Question: I've been programming sound with simple Swing graphics for a little while, but my frame rates are choppy for some reason.
Generally I'm doing something like the following on a background thread:
'''
for(;;) {
// do some drawing
aPanel.updateABufferedImage();
// ask for asynchronous repaint
aPanel.repaint();
// write the sound
aSourceDataLine.write(bytes, 0, bytes.length);
}
'''
Through debugging, I think I've already traced the problem to the blocking behavior of <URL>. Its doc states the following:
> If the caller attempts to write more data than can currently be written [...], this method blocks until the requested amount of data has been written.
So, what this seems to mean is 'SourceDataLine' actually has its buffer that it is filling when we pass buffer to 'write'. It only blocks when its buffer is full. This seems to be the holdup: getting it to block predictably.
To demonstrate the issue, here's a minimal example which:
- 'SourceDataLine'-

'''
import javax.swing.*;
import java.awt.*;
import java.awt.event.*;
import java.awt.image.*;
import javax.sound.sampled.*;
class FrameRateWithSound implements Runnable {
public static void main(String[] args) {
SwingUtilities.invokeLater(new FrameRateWithSound());
}
volatile boolean soundOn = true;
PaintPanel panel;
@Override
public void run() {
JFrame frame = new JFrame();
JPanel content = new JPanel(new BorderLayout());
final JCheckBox soundCheck = new JCheckBox("Sound", soundOn);
soundCheck.addActionListener(new ActionListener() {
@Override
public void actionPerformed(ActionEvent e) {
soundOn = soundCheck.isSelected();
}
});
panel = new PaintPanel();
content.add(soundCheck, BorderLayout.NORTH);
content.add(panel, BorderLayout.CENTER);
frame.setContentPane(content);
frame.pack();
frame.setLocationRelativeTo(null);
frame.setDefaultCloseOperation(JFrame.EXIT_ON_CLOSE);
frame.setVisible(true);
new Thread(new Worker()).start();
}
class Worker implements Runnable {
@Override
public void run() {
AudioFormat fmt = new AudioFormat(
AudioFormat.Encoding.PCM_SIGNED,
44100f, 8, 1, 1, 44100f, true
);
// just 0's
byte[] buffer = new byte[1000];
SourceDataLine line = null;
try {
line = AudioSystem.getSourceDataLine(fmt);
line.open(fmt);
line.start();
for(;;) {
panel.drawNextPixel();
panel.repaint();
if(soundOn) {
// time the write
long t = System.currentTimeMillis();
line.write(buffer, 0, buffer.length);
t = ( System.currentTimeMillis() - t );
System.out.println("sound: " + t);
}
// just so it doesn't fly off the handle
Thread.sleep(2);
}
} catch(Exception e) {
// lazy...
throw new RuntimeException(e);
} finally {
if(line != null) {
line.close();
}
}
}
}
class PaintPanel extends JPanel {
Dimension size = new Dimension(200, 100);
BufferedImage img = new BufferedImage(
size.width, size.height, BufferedImage.TYPE_INT_RGB);
int x, y;
int repaints;
long begin, prev;
String fps = "0";
PaintPanel() {
setPreferredSize(size);
setOpaque(false);
Graphics2D g = img.createGraphics();
g.setColor(Color.LIGHT_GRAY);
g.fillRect(0, 0, size.width, size.height);
g.dispose();
}
synchronized void drawNextPixel() {
img.setRGB(x, y, img.getRGB(x, y) ^ 0xFFFFFF); // flip
if( ( ++x ) == size.width ) {
x = 0;
if( ( ++y ) == size.height ) {
y = 0;
}
}
}
@Override
protected synchronized void paintComponent(Graphics g) {
super.paintComponent(g);
g.drawImage(img, 0, 0, size.width, size.height, null);
long curr = System.currentTimeMillis();
// time this cycle
long cycle = ( curr - prev );
System.out.println("paint: " + cycle);
++repaints;
// time FPS every 1 second
if(curr - begin >= 1000) {
begin = curr;
fps = String.valueOf(repaints);
repaints = 0;
}
prev = curr;
g.setColor(Color.RED);
g.drawString(fps, 12, size.height - 12);
}
}
}
'''
I recommend actually running the example if you are curious about this.
A typical 'System.out' feed during "playback" is something like the following:
'''
sound: 0
paint: 2
sound: 0
paint: 2
sound: 0
paint: 3
sound: 0
paint: 2
paint: 2
sound: 325 // <- 'write' seems to be blocking here
sound: 0
paint: 328
sound: 0
paint: 2
'''
This shows the behavior of 'write' pretty clearly: it spins a majority of the time, then blocks for an extended period, at which point the repaints chug as well. The FPS meter typically displays ~45 during playback, but the animation is obviously choppy.
When sound is turned off, FPS climbs and the animation is smooth.
So is there a way to fix it? What am I doing wrong? How can I get 'write' to block at a regular interval?
This behavior is apparent both on Windows and OSX environments.
One thing I've tried is using 'Thread.sleep' to regulate it, but it's not very good. It's still choppy.
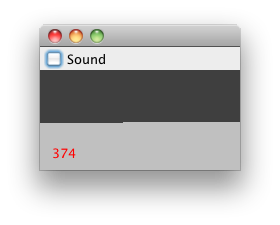
Answer: The solution seems to be to use <URL> to open the line with a specified buffer size.
'''
line.open(fmt, buffer.length);
'''
Timing it again, we can see that 'write' blocks much more consistently:
'''
sound: 22
paint: 24
sound: 21
paint: 24
sound: 20
paint: 22
sound: 21
paint: 23
sound: 20
paint: 23
'''
And the animation is smooth.